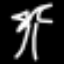
Label: palm tree